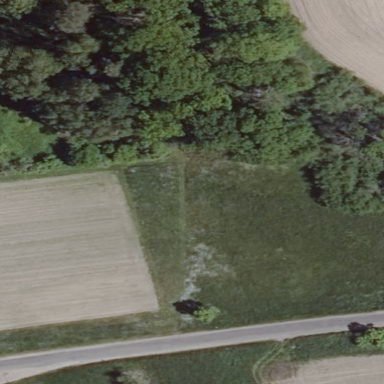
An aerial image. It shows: Beautiful meadow.